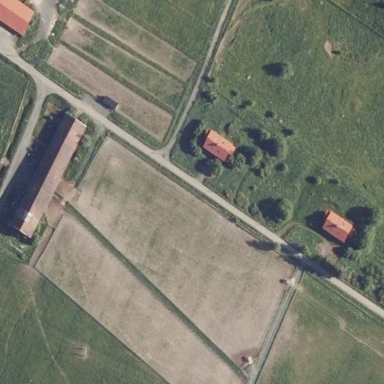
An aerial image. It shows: Farmyard area.